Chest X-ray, PA view. Patient: 13 years old, sex M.
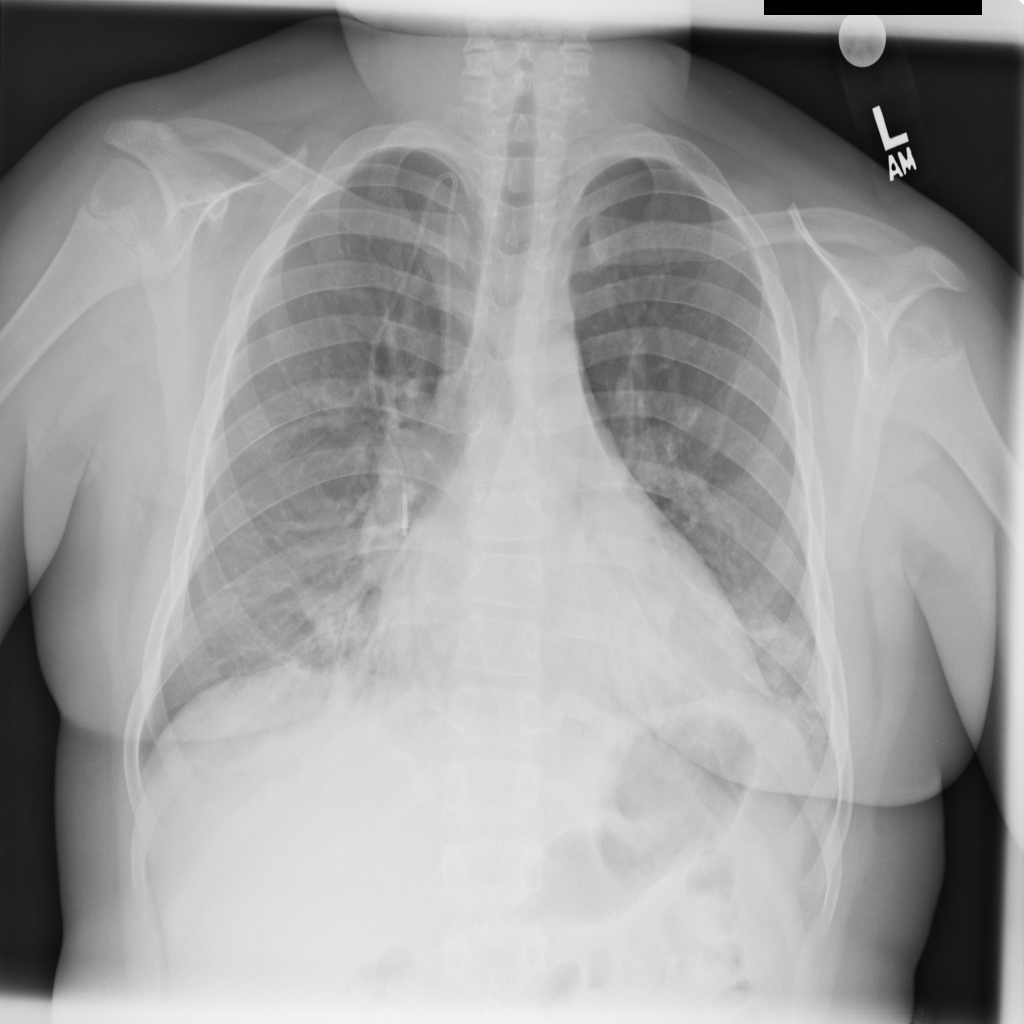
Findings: No Finding